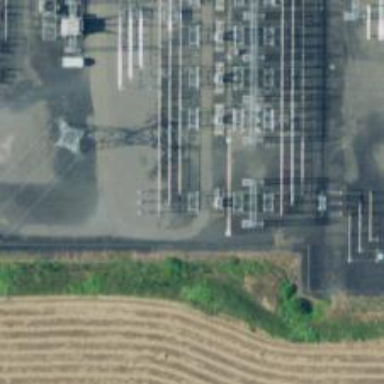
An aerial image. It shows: Outdoor power switch.